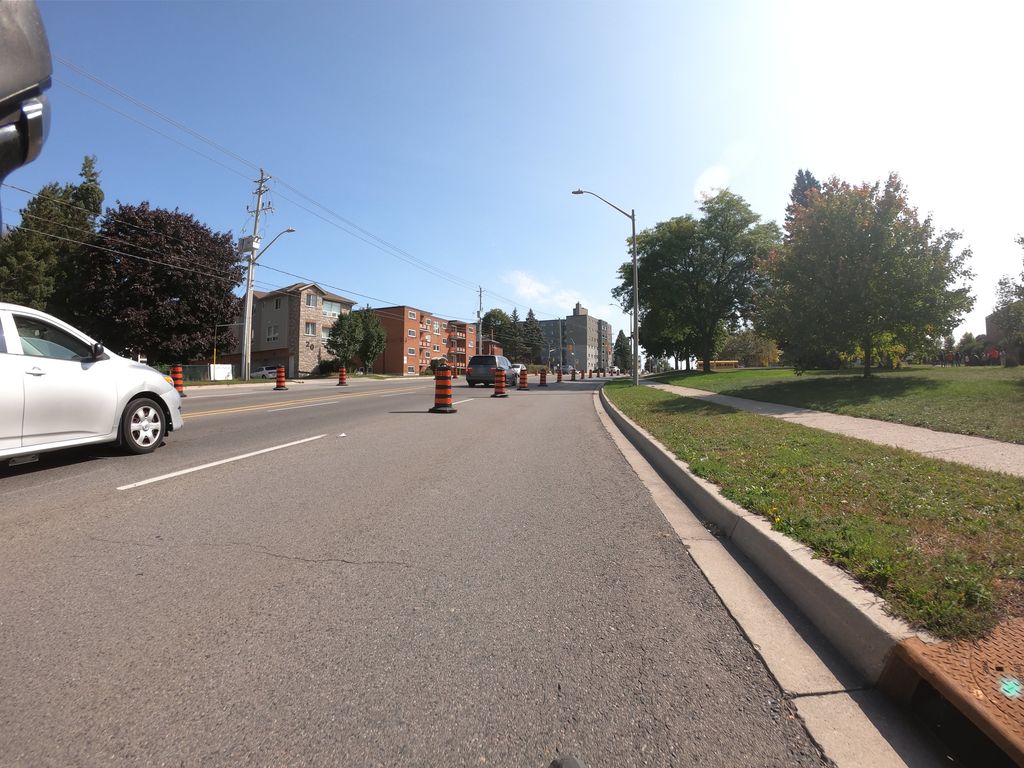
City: kitchener-waterloo